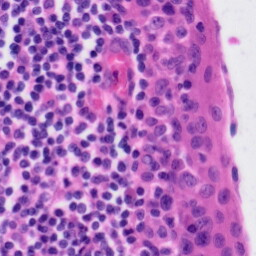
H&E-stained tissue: Tonsil